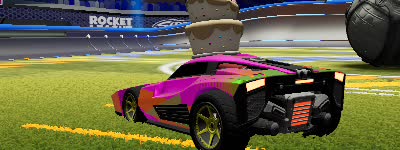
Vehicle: breakout